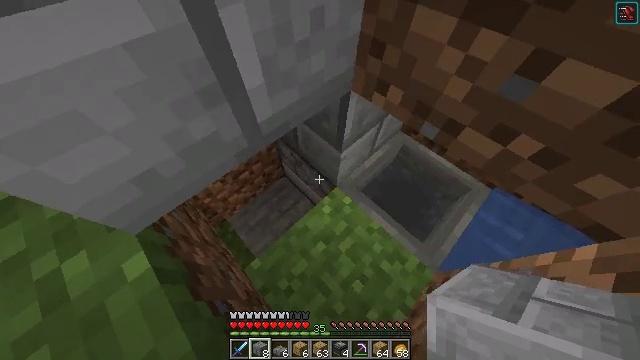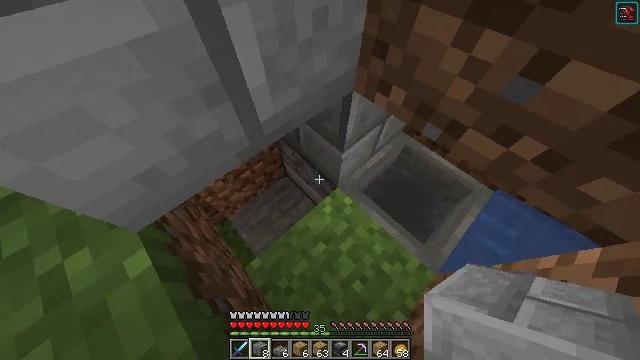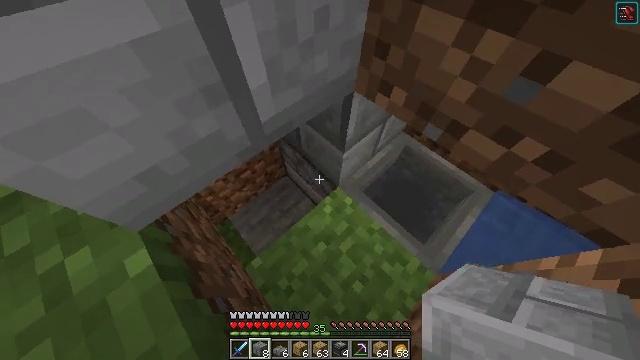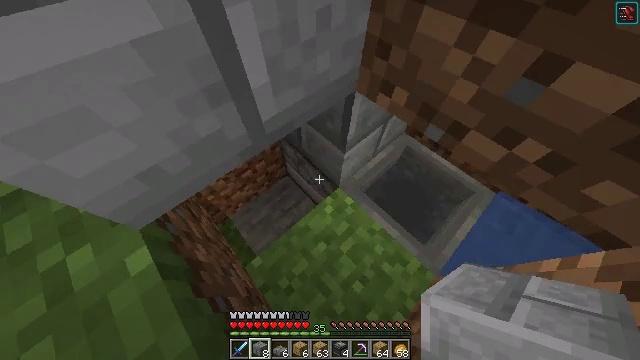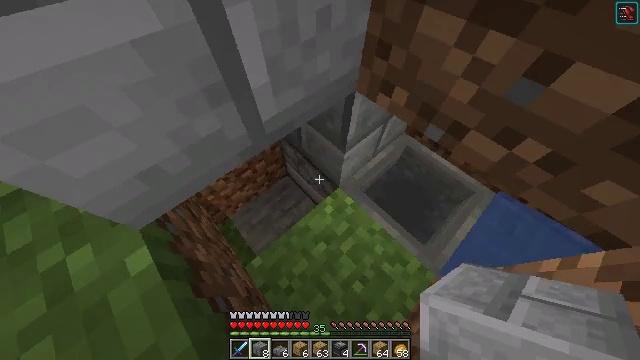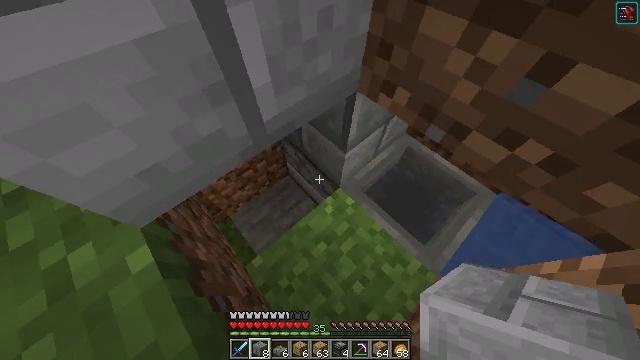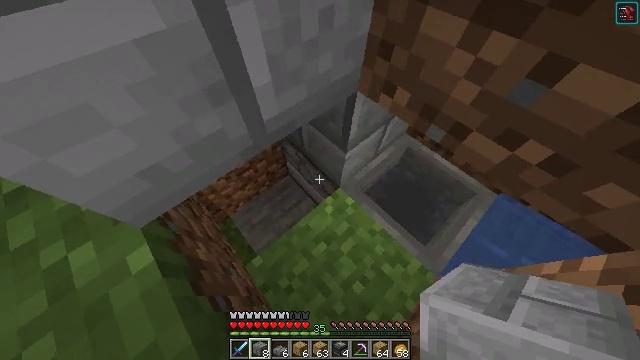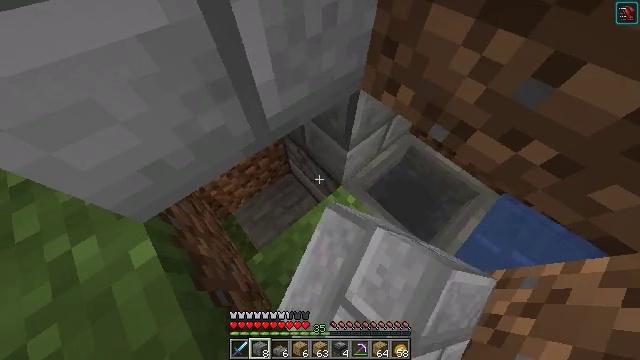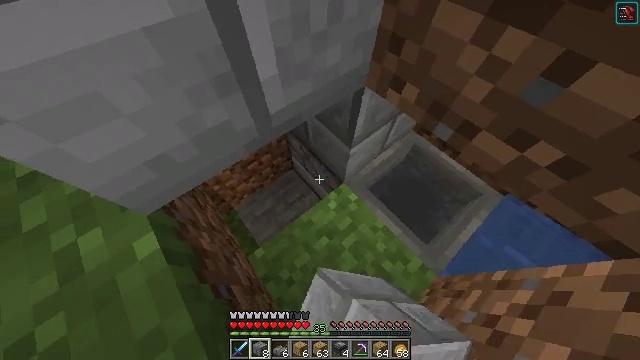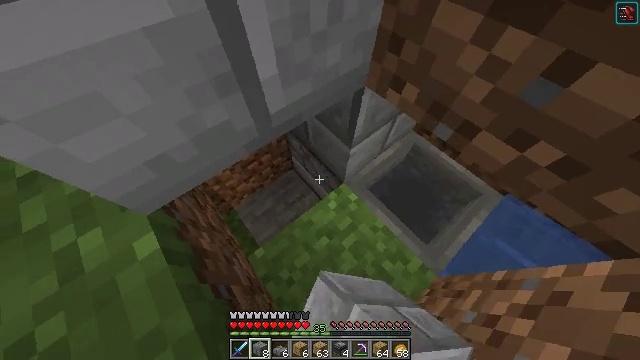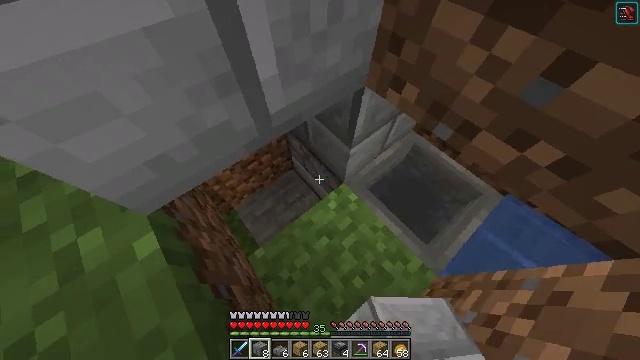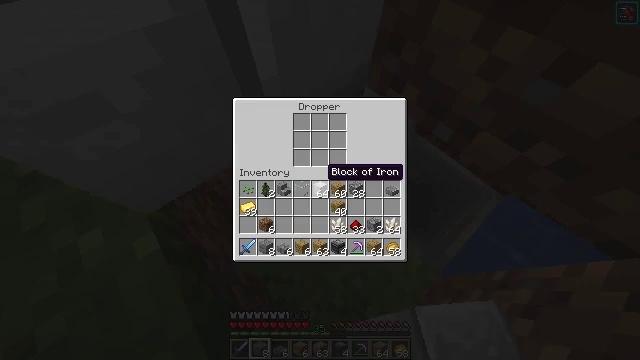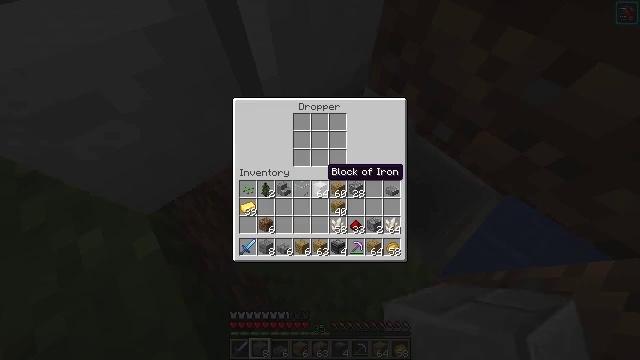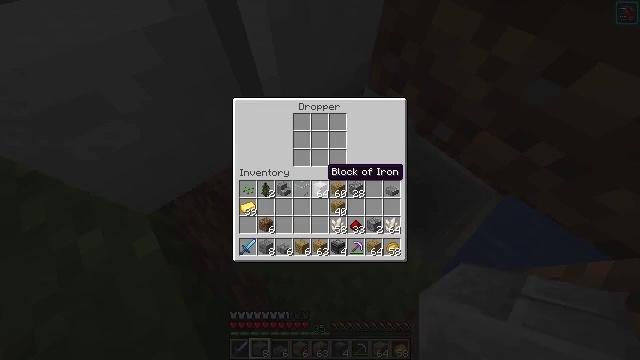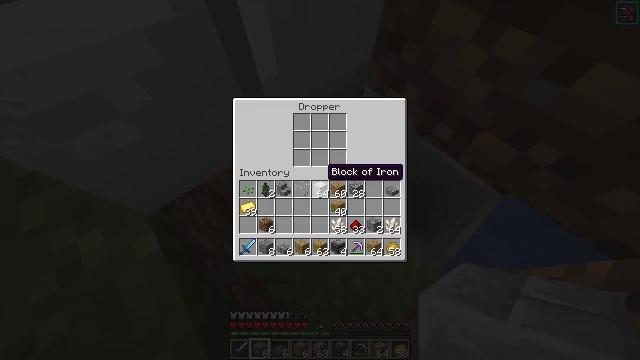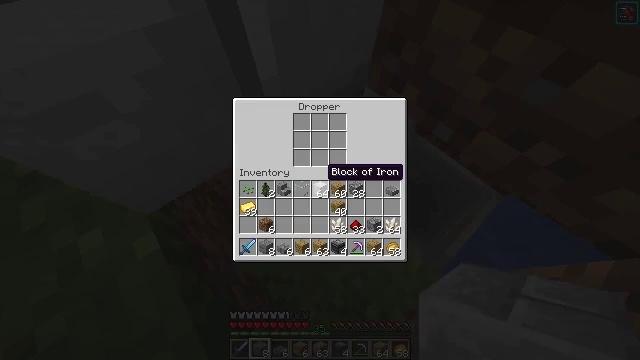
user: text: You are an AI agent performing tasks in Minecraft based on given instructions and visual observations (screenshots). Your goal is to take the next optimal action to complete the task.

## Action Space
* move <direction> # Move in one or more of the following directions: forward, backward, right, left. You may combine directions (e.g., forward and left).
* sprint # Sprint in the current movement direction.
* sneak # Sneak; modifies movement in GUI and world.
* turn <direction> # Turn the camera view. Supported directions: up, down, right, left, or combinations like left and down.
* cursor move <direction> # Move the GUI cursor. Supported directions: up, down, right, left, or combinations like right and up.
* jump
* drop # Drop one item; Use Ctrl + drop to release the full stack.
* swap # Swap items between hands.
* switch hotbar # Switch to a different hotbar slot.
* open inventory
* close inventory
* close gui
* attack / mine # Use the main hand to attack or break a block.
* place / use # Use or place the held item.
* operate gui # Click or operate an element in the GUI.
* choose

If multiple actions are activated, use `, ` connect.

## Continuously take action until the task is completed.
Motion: motion action
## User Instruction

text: Break the stone bricks to collect them.
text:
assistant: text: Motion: no_op
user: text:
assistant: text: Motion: no_op
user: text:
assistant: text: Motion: no_op
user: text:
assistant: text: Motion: no_op
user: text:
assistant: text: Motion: no_op
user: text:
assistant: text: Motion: use / place
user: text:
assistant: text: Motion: use / place
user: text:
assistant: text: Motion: turn left
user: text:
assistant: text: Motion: no_op
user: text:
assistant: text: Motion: no_op
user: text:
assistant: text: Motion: no_op
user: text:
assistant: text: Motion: no_op
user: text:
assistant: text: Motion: no_op
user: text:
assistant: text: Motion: no_op
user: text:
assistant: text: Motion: no_op
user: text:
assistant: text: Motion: no_op
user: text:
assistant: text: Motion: no_op
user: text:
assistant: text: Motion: no_op
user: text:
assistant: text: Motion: close inventory
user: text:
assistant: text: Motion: close inventory
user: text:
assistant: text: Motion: close inventory
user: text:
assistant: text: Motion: turn right
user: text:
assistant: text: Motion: turn right
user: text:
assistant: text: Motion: turn right
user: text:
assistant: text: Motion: turn right
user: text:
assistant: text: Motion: turn right
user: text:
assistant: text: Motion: turn right
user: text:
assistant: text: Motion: turn right
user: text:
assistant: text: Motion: turn right
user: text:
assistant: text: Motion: turn right